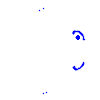
Particle: electron